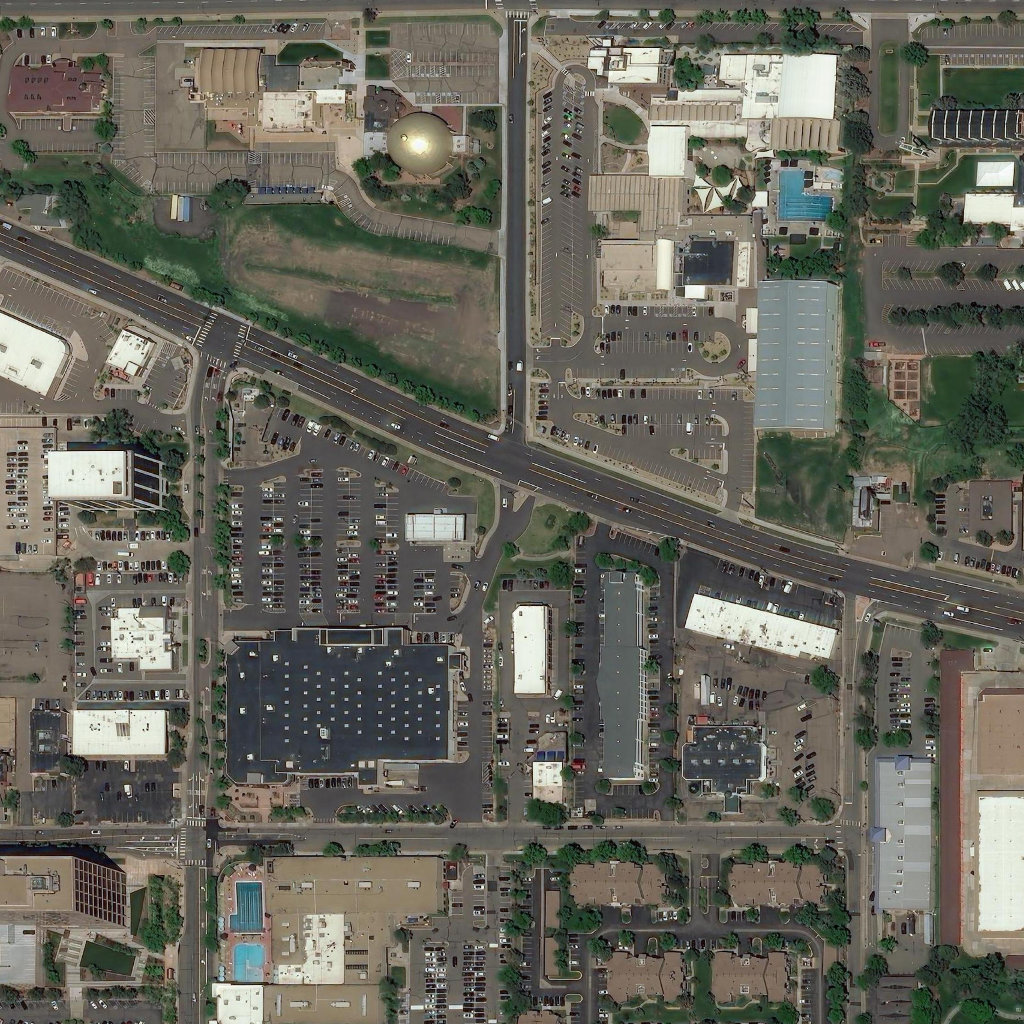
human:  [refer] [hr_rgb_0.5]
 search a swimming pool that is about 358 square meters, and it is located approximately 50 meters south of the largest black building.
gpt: <box>[[22, 86, 25, 91, 0]]</box>

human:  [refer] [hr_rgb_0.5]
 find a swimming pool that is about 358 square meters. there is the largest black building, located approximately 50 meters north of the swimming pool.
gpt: <box>[[22, 86, 25, 91, 0]]</box>

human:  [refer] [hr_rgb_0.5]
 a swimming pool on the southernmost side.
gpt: <box>[[22, 92, 26, 95, 0]]</box>